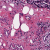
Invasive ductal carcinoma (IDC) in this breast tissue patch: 0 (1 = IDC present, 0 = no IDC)